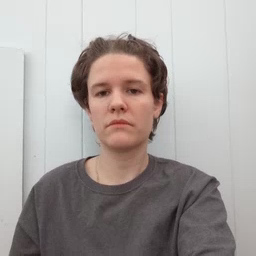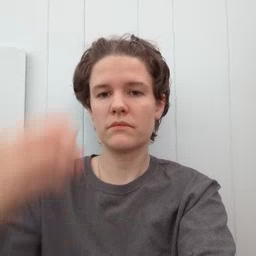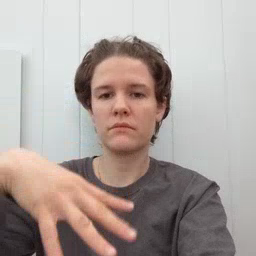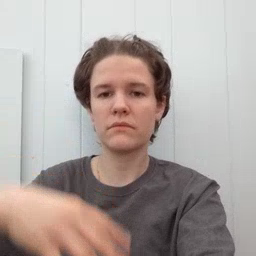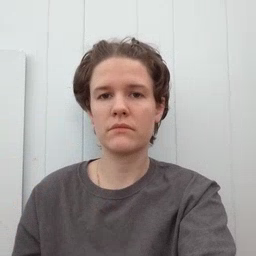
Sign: drop